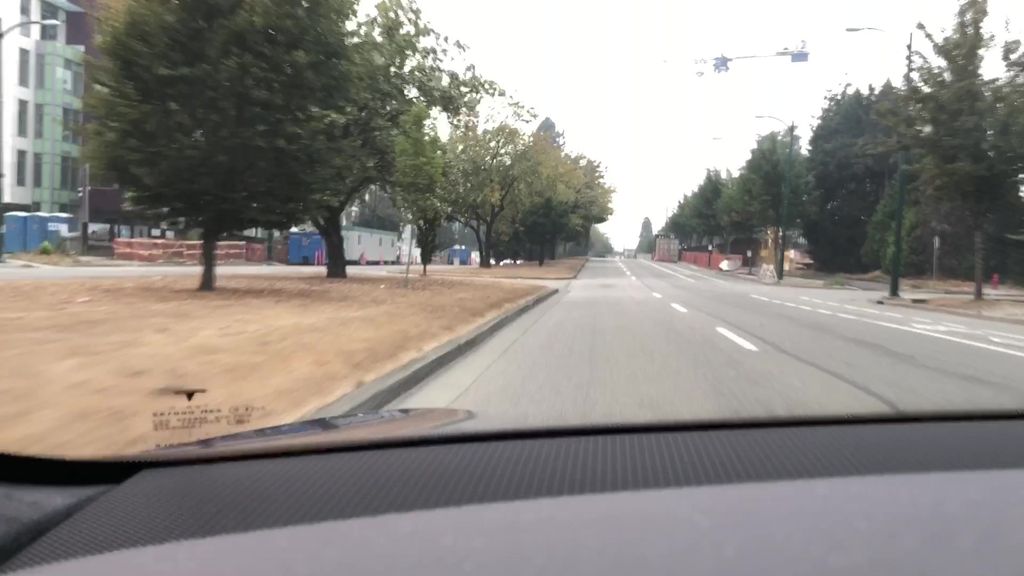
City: vancouver